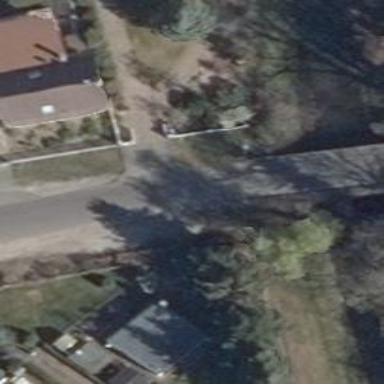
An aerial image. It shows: Residential road with bridge.